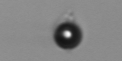
Label: bead